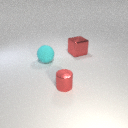
small red metal cylinder to the left of large red metal cube